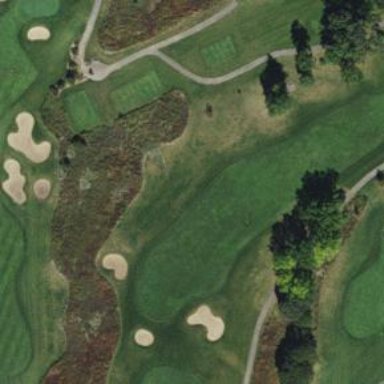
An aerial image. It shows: View of golf hole.